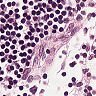
Metastatic tissue present: no